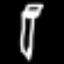
Label: pencil